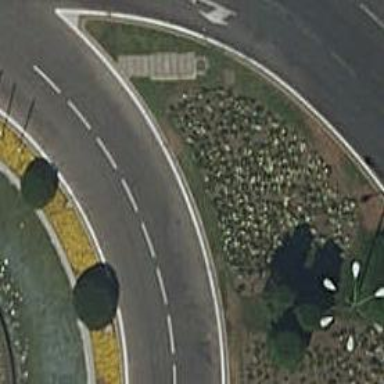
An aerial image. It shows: Tertiary road with asphalt surface. The road leads to circular junction.